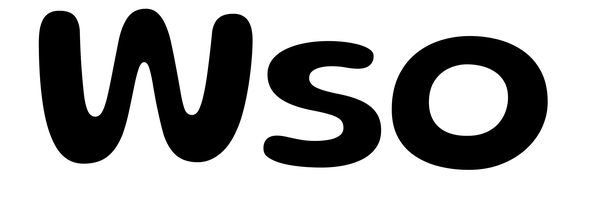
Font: Gluten_Medium